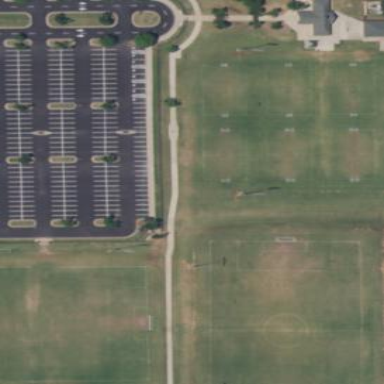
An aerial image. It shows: Grass pitch designated for soccer.